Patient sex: M
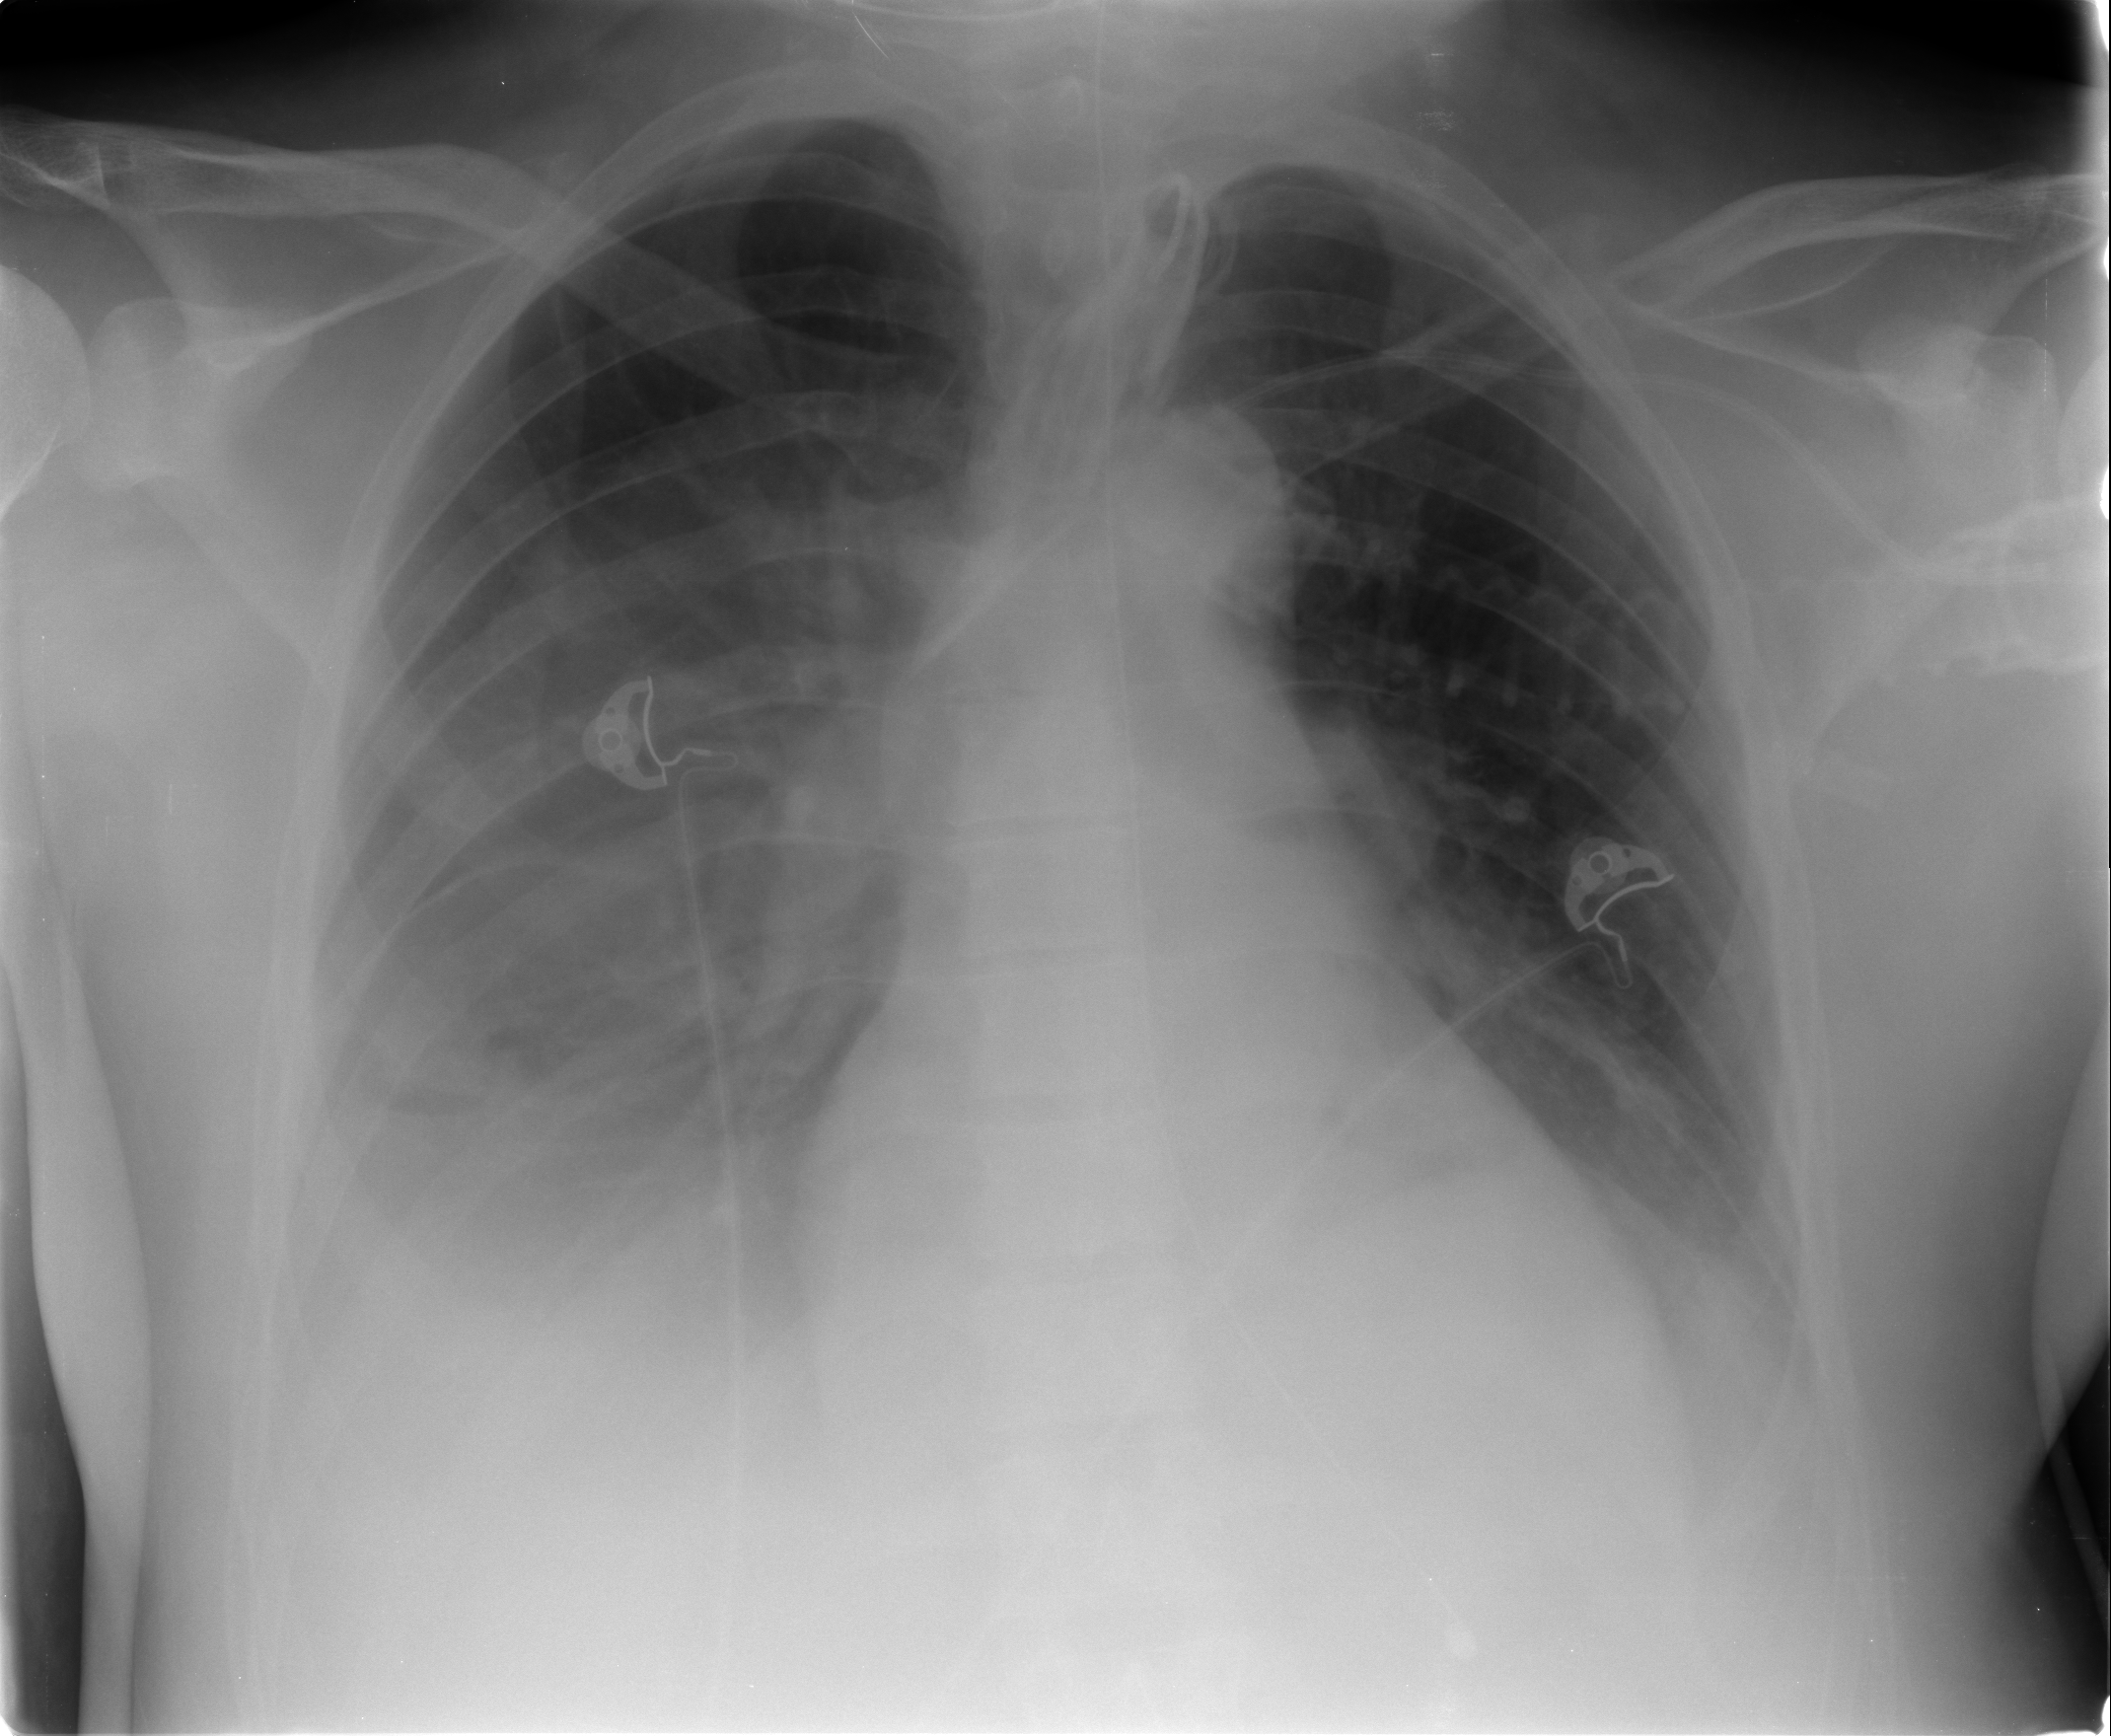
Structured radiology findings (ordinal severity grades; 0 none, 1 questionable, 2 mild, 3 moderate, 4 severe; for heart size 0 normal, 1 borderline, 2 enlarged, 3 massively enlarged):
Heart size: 0
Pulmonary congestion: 2
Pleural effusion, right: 3
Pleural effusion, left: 2
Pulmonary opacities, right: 2
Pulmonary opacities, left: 0
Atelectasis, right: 2
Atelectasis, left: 2